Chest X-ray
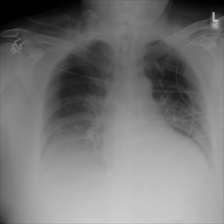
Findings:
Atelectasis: negative
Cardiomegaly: negative
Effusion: positive
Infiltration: negative
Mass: negative
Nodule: negative
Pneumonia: negative
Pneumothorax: negative
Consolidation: negative
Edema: negative
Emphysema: negative
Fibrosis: negative
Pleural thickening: negative
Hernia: negative